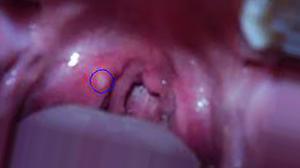
Condition: Mouth Ulcer